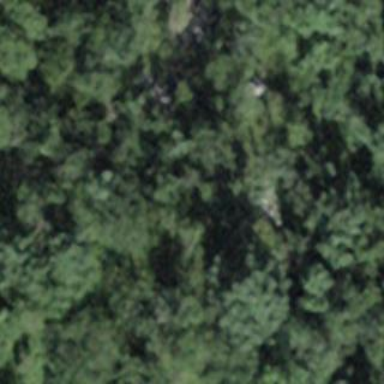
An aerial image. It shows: Beautiful woodland area.